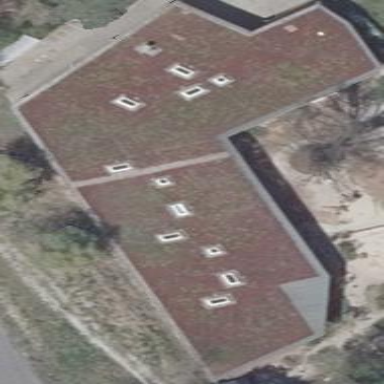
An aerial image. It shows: Kindergarten building.